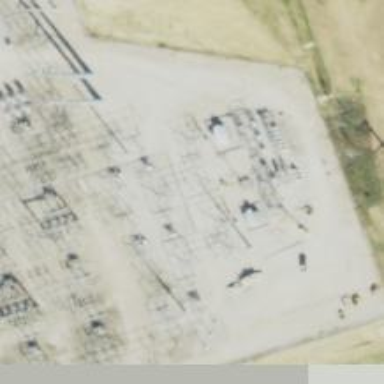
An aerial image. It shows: Switch for power supply.